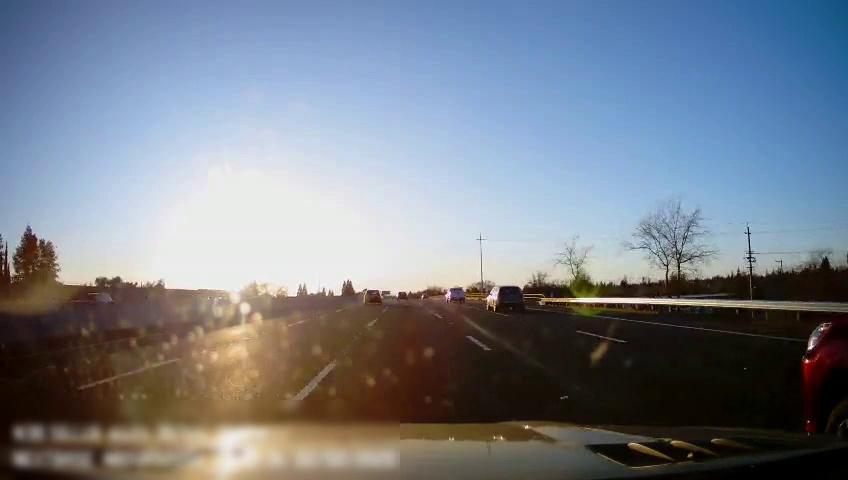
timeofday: Day
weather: Sunny
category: Drivable Space
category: Vehicles | SUV
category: Vehicles | Truck
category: Vehicles | SUV
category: Vehicles | SUV
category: Vehicles | Car
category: Vehicles | SUV
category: Lanes | Alternate Lane
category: Lanes | Alternate Lane
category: Lanes | Current Lane
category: Lanes | Current Lane
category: Lanes | Alternate Lane
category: Lanes | Alternate Lane